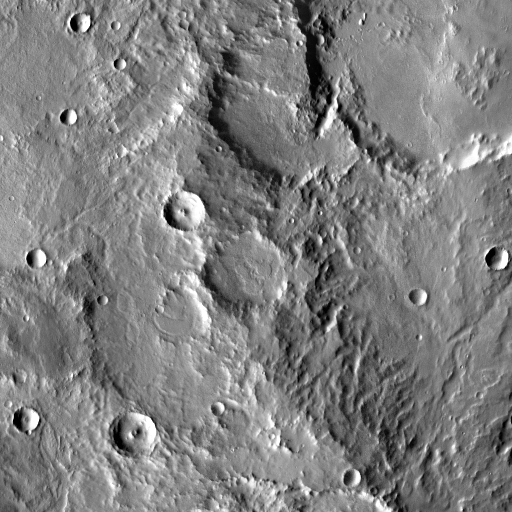
Crater classes present: Background, Other, Layered, Buried, Secondary